Question: Somehow the CSS is going awry.
In my CSS class, the 'maincontent' section is defined as
## CSS:
'''
.page {
background: #B5AAAA; /* Hoof color */
margin: 20px auto 0px auto;
}
.main {
position: absolute;
/* I commented this out because it is new to me.
I was not sure if it was causing my issues or not.
min-height: 420px;
min-width: 960px;
*/
top:150px;
}
.maincontent {
background-color: #F2E6E6; /* Almost white, just a tad on the maroon side */
position:absolute;
border: 1px solid #4D0000;
overflow: auto;
left:110px;
top:0px;
height: 500px;
width:100%;
}
'''
Cutting out all of the unrelated parts of my Site.Master's HTML, I have this left:
## Site.Master:
'''
<body>
<form runat="server">
<asp:scriptmanager runat="server"></asp:scriptmanager>
<div class="page">
<div class="main">
<div class="maincontent">
<asp:ContentPlaceHolder ID="MainContent" runat="server"/>
</div>
</div>
</div>
</form>
</body>
'''
Here is the section from the page that inherits it:
## Sales.aspx:
'''
<asp:Content ID="mainContent" ContentPlaceHolderID="MainContent" runat="server">
<table border="1" >
... // lots of rows and columns
</table>
...
'''
So, does anyone understand why I am seeing for the width of my table below?
I'd like that particular to fill the rest of the space to the Right.
## Google Chrome "Inspect Element" Screenshot:

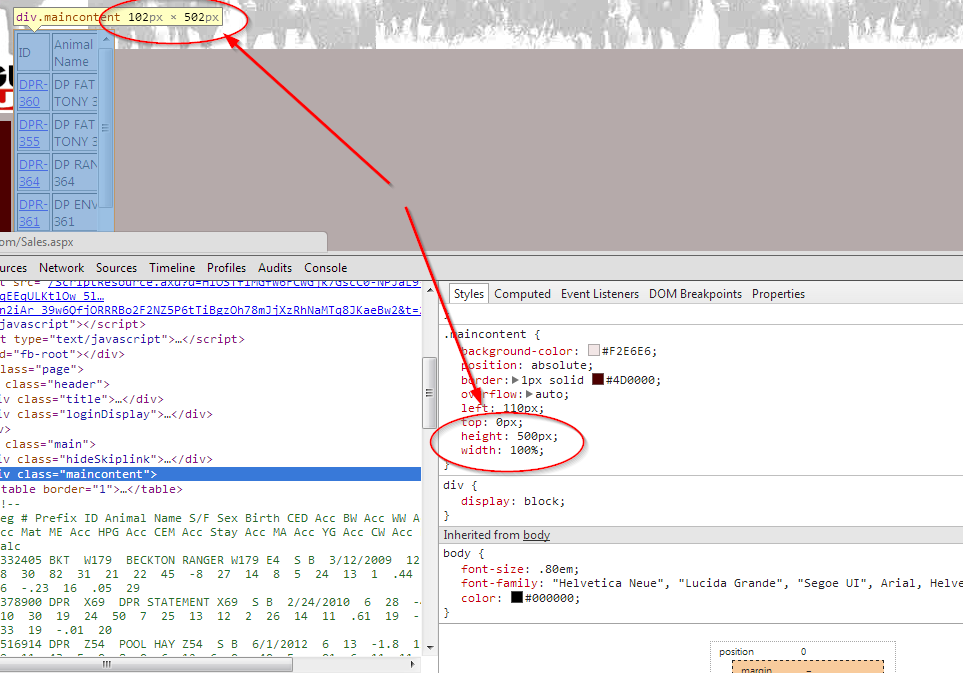
Answer: The problem is that the maincontent 'div' doesn't have any knowledge of what it should be 100% of, it will be 100% of the size of its nearest 'position:relative' (or 'absolute') parent.
So set
'''
.page{
width:100%;
position:relative
}
'''